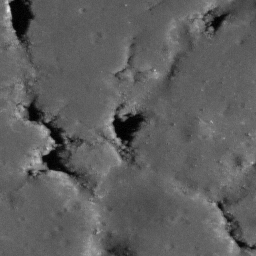
Pit: Messier A 4b
Host crater: Messier A
Host type: impact_melt
Lunar coordinates: latitude -2.046, longitude 46.884